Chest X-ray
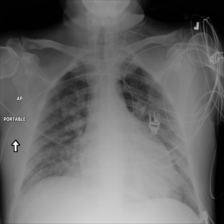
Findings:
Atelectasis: negative
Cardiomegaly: negative
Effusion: negative
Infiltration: positive
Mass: negative
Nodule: negative
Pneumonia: negative
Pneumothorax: negative
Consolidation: negative
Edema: negative
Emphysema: negative
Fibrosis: negative
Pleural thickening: negative
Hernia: negative